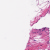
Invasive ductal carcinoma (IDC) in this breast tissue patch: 0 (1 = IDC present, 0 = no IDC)